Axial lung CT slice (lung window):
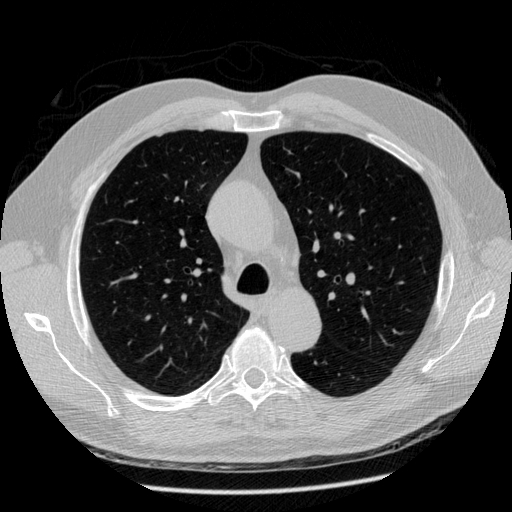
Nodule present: no